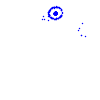
Particle: kaon